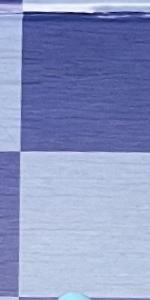
Label: Empty